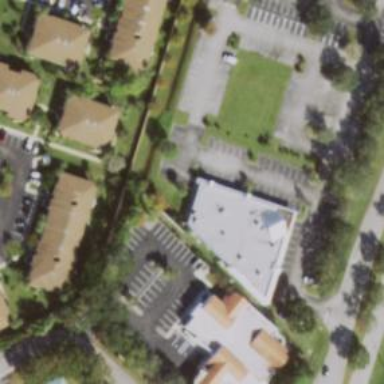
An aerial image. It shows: Parking space.